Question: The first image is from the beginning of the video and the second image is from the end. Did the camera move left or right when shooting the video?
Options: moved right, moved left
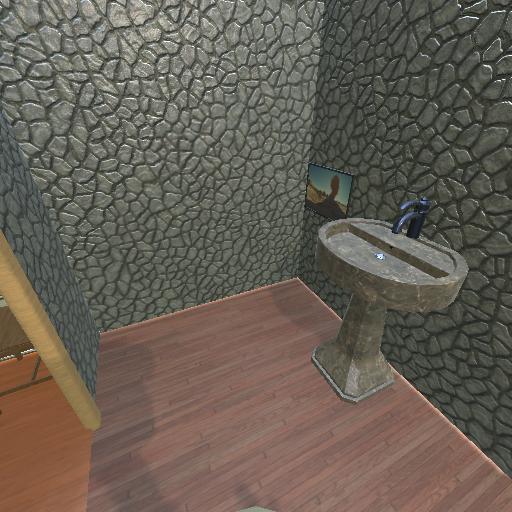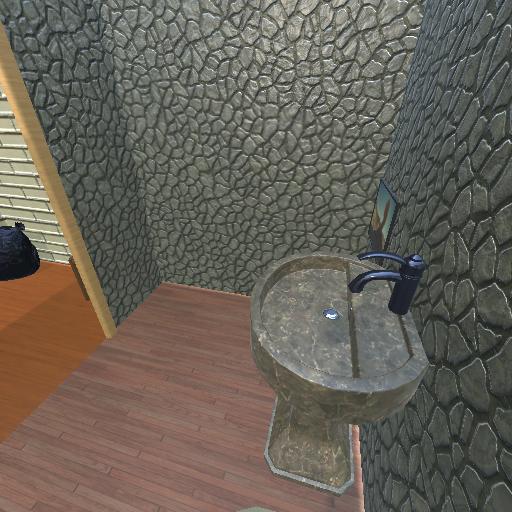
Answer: moved right